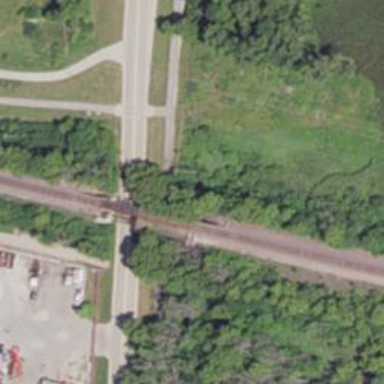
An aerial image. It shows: Railway bridge.